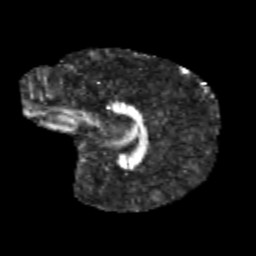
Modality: FA
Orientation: sagittal
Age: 10
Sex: male
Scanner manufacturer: siemens
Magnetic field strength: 3 T
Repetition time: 3.8 s
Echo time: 0.07 s